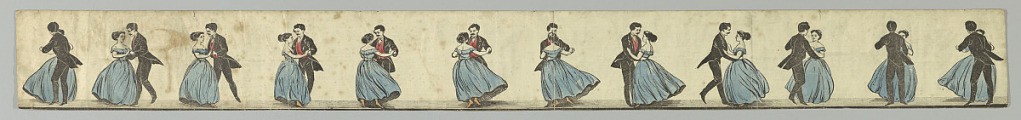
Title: Zoetrope Strip, Dancers
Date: ca. 1860
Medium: Lithograph on paper
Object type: Print
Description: Strip with printed cartoon featuring a man and woman dancing in elegant costume. When viewed in a circular, perforated tin zoetrope, illusion of animation creates a moving picture of twirling dancers.